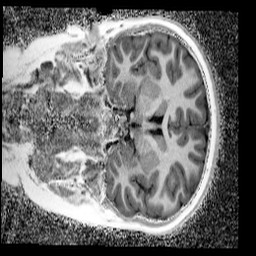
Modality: UNIT1_denoised
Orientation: coronal
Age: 12
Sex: male
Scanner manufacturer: siemens
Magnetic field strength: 3 T
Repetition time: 4 s
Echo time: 0.00299 s